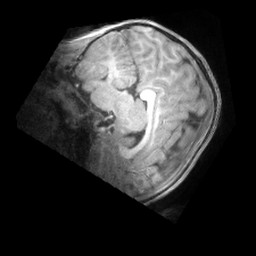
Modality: T1w
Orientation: sagittal
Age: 4
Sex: male
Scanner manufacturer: siemens
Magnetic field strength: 3 T
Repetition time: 2.53 s
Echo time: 0.00164 s